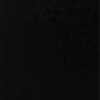
Label: not_dusty